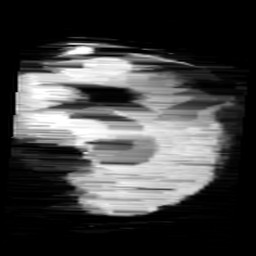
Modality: minIP
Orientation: sagittal
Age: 12
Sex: male
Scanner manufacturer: siemens
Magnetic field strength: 3 T
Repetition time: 0.027 s
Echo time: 0.02 s